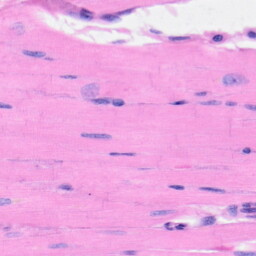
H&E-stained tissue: Heart